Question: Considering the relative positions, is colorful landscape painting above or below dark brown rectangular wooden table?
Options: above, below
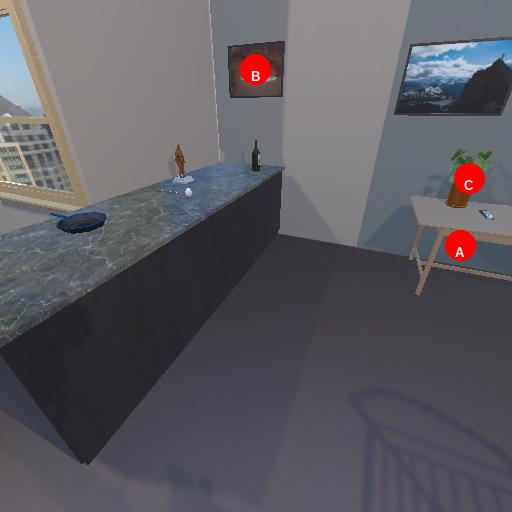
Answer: above